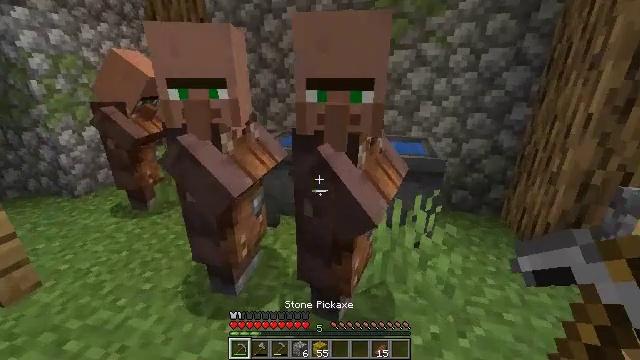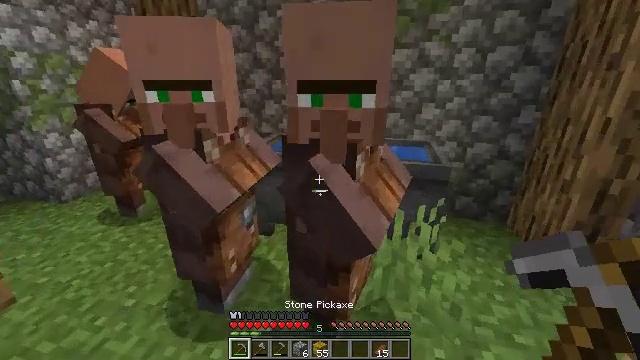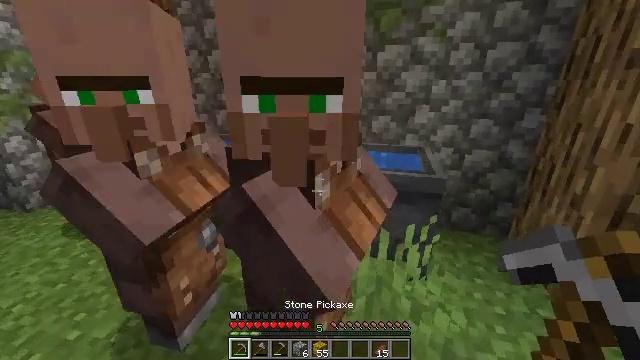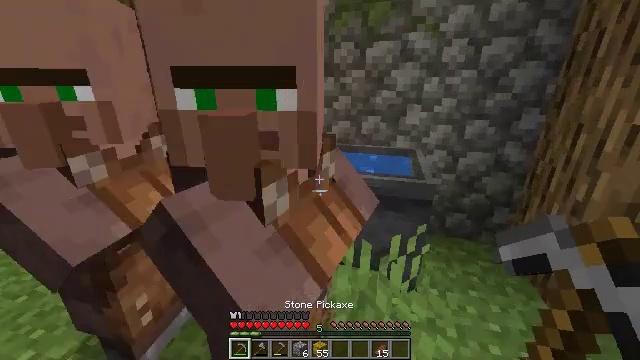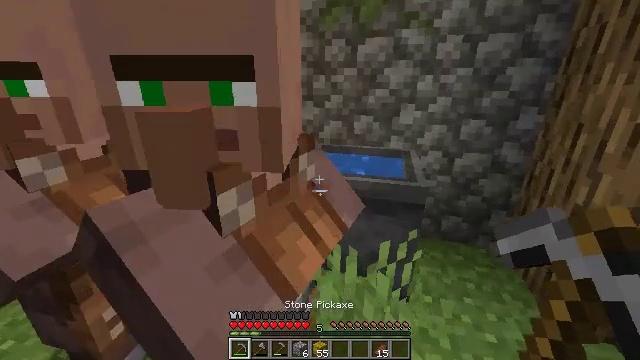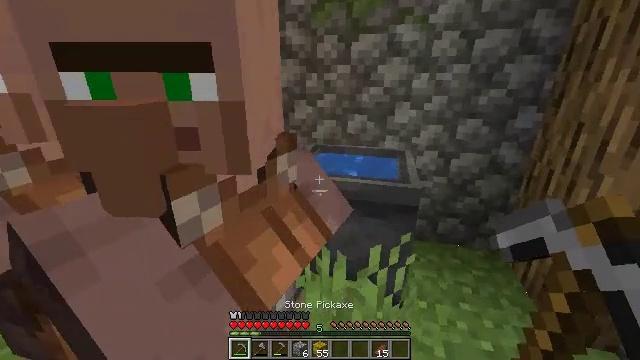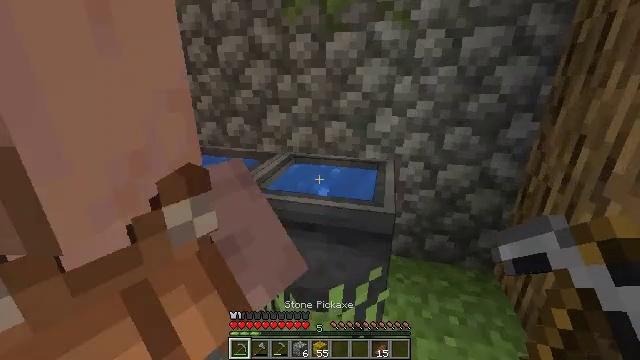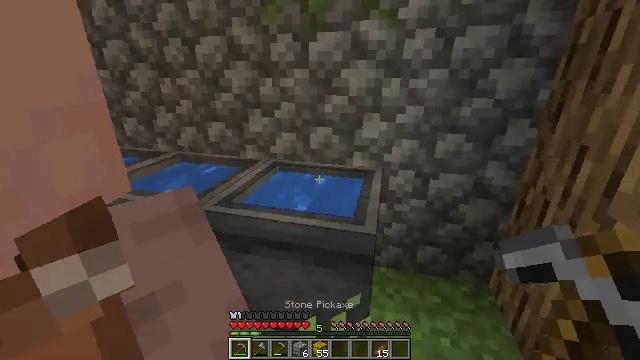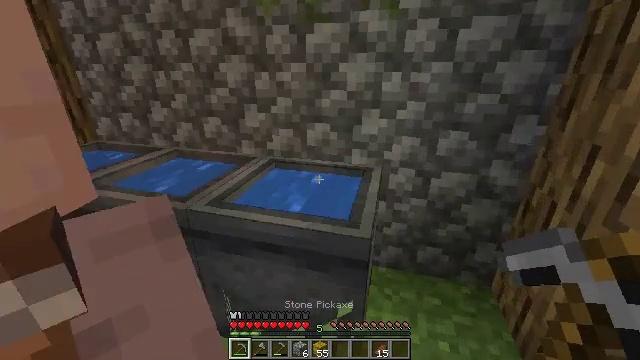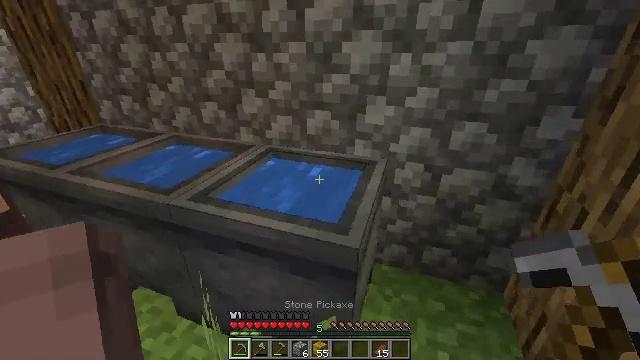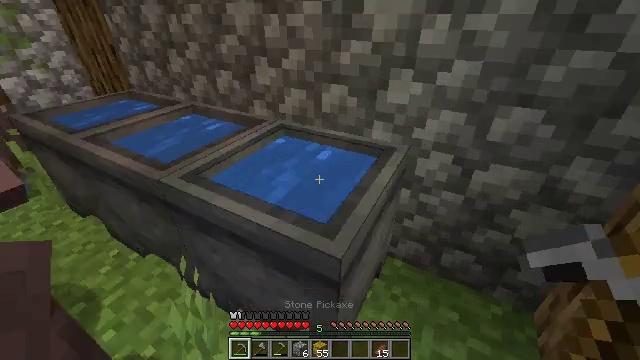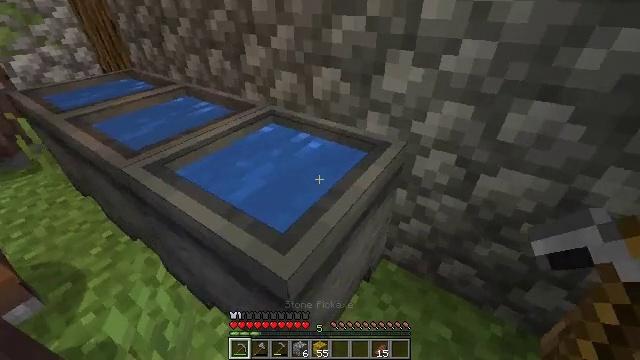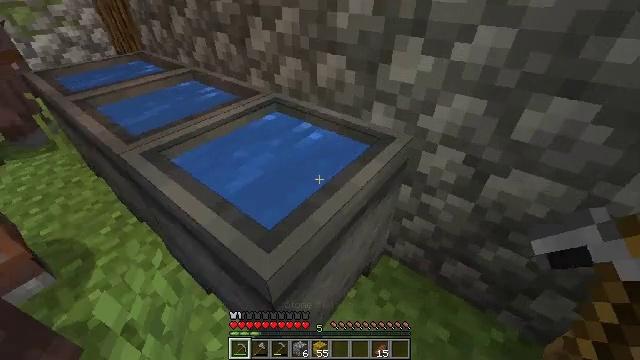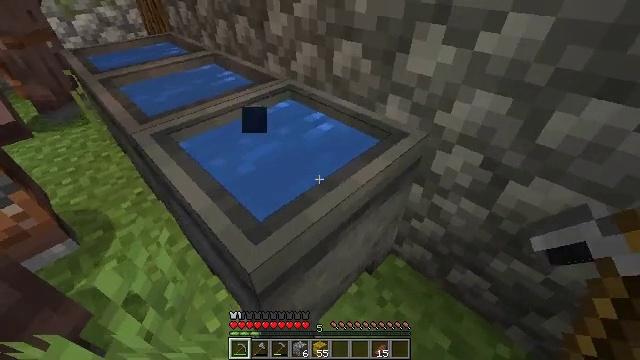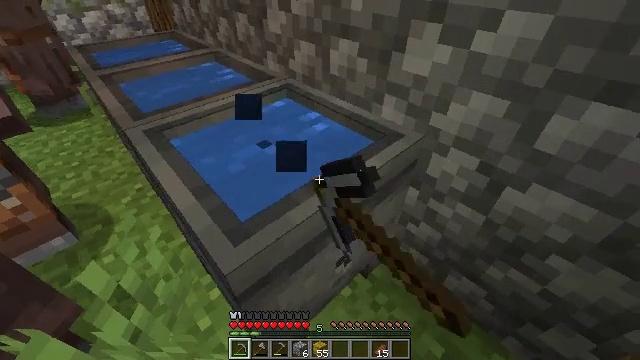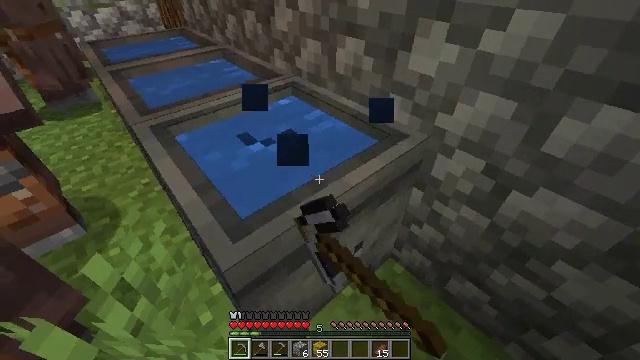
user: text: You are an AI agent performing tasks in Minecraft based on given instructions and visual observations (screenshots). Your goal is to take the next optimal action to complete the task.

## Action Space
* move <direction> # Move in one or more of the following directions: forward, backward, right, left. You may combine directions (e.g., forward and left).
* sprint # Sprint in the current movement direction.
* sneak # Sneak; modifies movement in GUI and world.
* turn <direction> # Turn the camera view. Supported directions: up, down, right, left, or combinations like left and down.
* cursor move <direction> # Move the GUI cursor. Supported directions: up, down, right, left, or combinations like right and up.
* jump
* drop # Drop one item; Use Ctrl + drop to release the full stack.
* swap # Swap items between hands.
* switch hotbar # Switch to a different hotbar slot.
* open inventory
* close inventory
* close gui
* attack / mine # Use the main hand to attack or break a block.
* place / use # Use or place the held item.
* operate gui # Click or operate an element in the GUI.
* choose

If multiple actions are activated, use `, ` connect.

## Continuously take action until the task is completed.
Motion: motion action
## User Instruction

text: Attack the cauldron to retrieve it.
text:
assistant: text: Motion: move forward and move right
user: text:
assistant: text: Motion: move forward and move right
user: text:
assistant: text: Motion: move forward and move right
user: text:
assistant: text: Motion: move forward and move right
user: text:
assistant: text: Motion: move forward and move right
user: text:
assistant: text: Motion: move forward and move right
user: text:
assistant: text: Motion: move forward and move right
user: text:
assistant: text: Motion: move forward and move right, turn left and down
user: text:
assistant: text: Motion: move forward and move right, turn left and down
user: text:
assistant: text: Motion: move forward and move right, turn left and down
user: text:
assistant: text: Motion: move forward and move right, turn left and down
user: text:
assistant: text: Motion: turn left and down
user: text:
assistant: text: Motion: turn left and down, attack / mine
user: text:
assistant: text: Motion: turn left, attack / mine
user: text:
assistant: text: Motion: turn left, attack / mine
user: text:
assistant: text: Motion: attack / mine
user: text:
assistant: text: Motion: attack / mine
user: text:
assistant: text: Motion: attack / mine
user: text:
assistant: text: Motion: attack / mine
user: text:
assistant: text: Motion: attack / mine
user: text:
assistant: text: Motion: attack / mine
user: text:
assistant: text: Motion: attack / mine
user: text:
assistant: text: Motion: attack / mine
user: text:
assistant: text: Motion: attack / mine
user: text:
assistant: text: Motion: attack / mine
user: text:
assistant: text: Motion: attack / mine
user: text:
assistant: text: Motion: attack / mine
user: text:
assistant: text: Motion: attack / mine
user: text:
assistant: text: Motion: attack / mine
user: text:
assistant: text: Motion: turn left, attack / mine